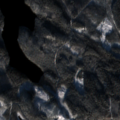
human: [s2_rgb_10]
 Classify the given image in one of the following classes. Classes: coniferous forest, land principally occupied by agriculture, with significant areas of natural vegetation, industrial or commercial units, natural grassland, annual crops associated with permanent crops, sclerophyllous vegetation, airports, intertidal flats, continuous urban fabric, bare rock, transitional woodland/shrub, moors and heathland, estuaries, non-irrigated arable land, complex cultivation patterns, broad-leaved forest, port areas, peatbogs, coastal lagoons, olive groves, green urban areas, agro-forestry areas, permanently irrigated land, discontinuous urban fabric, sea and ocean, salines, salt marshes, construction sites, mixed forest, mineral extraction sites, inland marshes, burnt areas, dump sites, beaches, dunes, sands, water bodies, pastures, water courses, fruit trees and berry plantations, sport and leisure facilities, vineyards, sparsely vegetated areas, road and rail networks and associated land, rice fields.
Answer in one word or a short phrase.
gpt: coniferous forest, mixed forest, water bodies